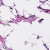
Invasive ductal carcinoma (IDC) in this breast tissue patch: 0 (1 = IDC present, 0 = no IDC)